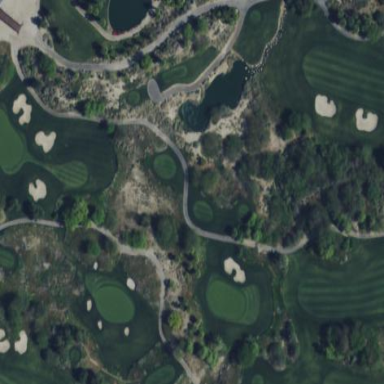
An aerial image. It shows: Rough grassy area used for golf.